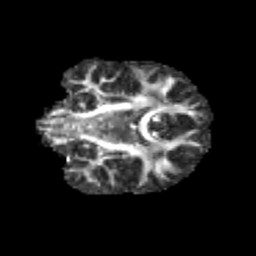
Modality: FA
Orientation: coronal
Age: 11
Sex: male
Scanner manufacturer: siemens
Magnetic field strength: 3 T
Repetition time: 3.8 s
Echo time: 0.07 s